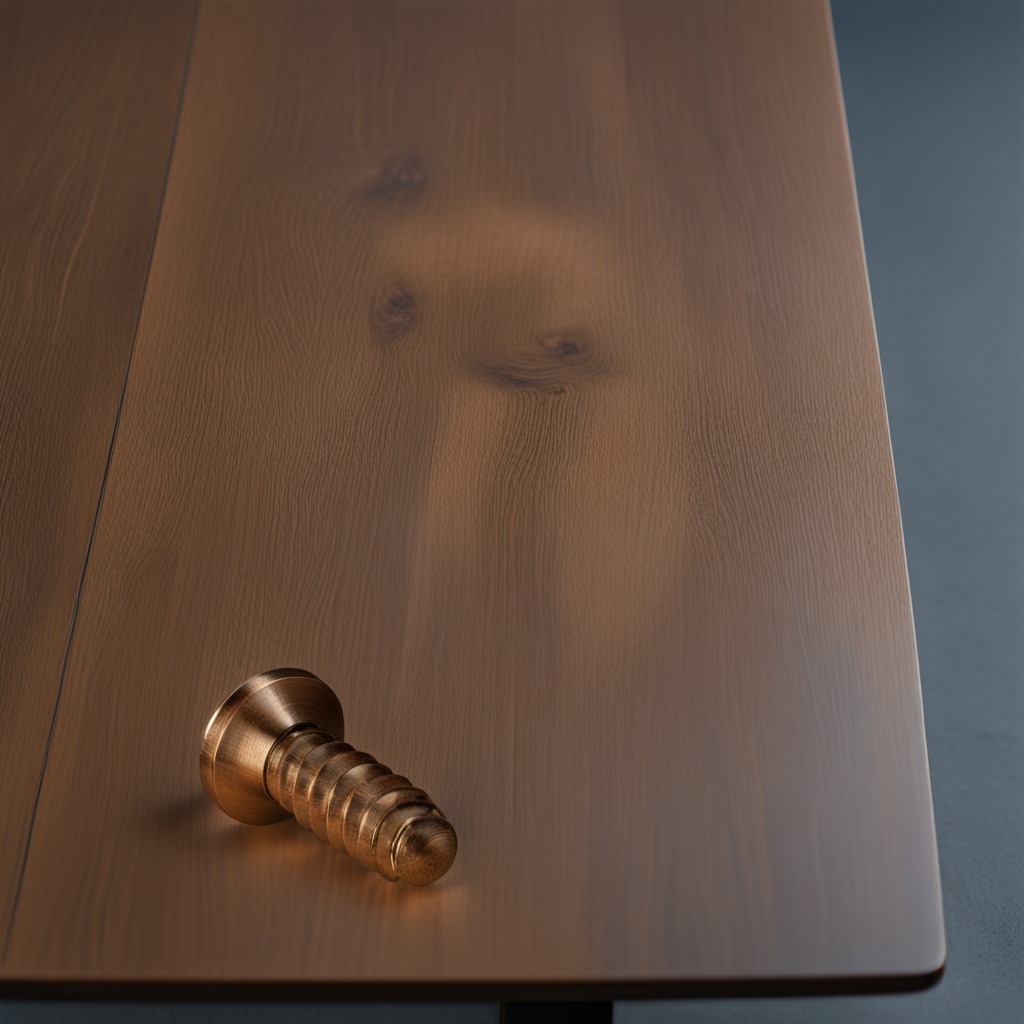
A metal screw is lying on a old table with faint burn marks in a small garage at twilight.